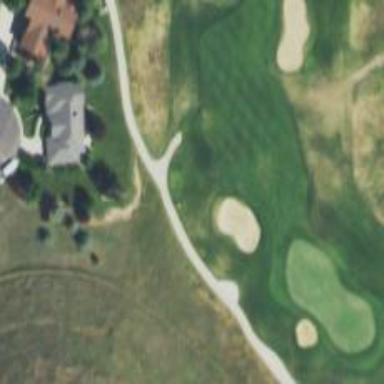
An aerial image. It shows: Pathway for golfing.